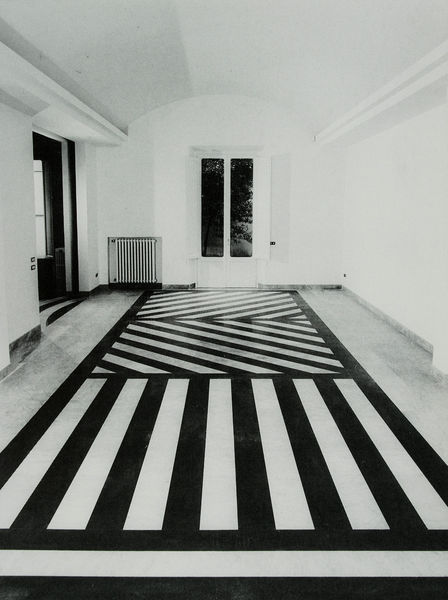
Titel: Installation Residenz F. Gori, Prato
Künstler: Sol Lewitt
Standort: Prato
Institution: Privatsammlung
Schlagwörter: weiß, fenster, grau, lampen, licht, raum, schwarz, tür, zimmer, muster, teppich, architektur, boden, decke, perspektive, türen, fußboden, linien, farblos, streng, gestreift, streifen, foto, fotografie, wände, gewölbe, rechteck, parallel, schwarz weiss, grafisch, ecken, quadrate, geometrisch, sol, heizung, objekt, optisch, täuschung, lewitt, op art, installation, tonne, tonnengewölbe, wölbung, geölbe, bodenbelag, heizkörper, oden, popart, sol lewitt, rauminstallation, terrassentür, witt, neonröhren, fußbodenb, heizungtürgewölbe